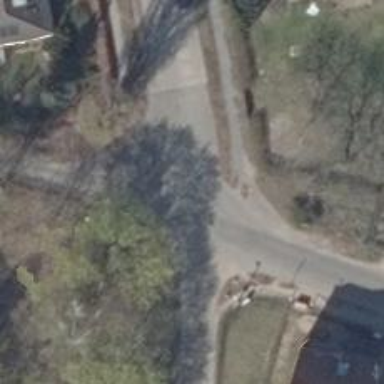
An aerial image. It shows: Footway along the road.